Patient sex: M
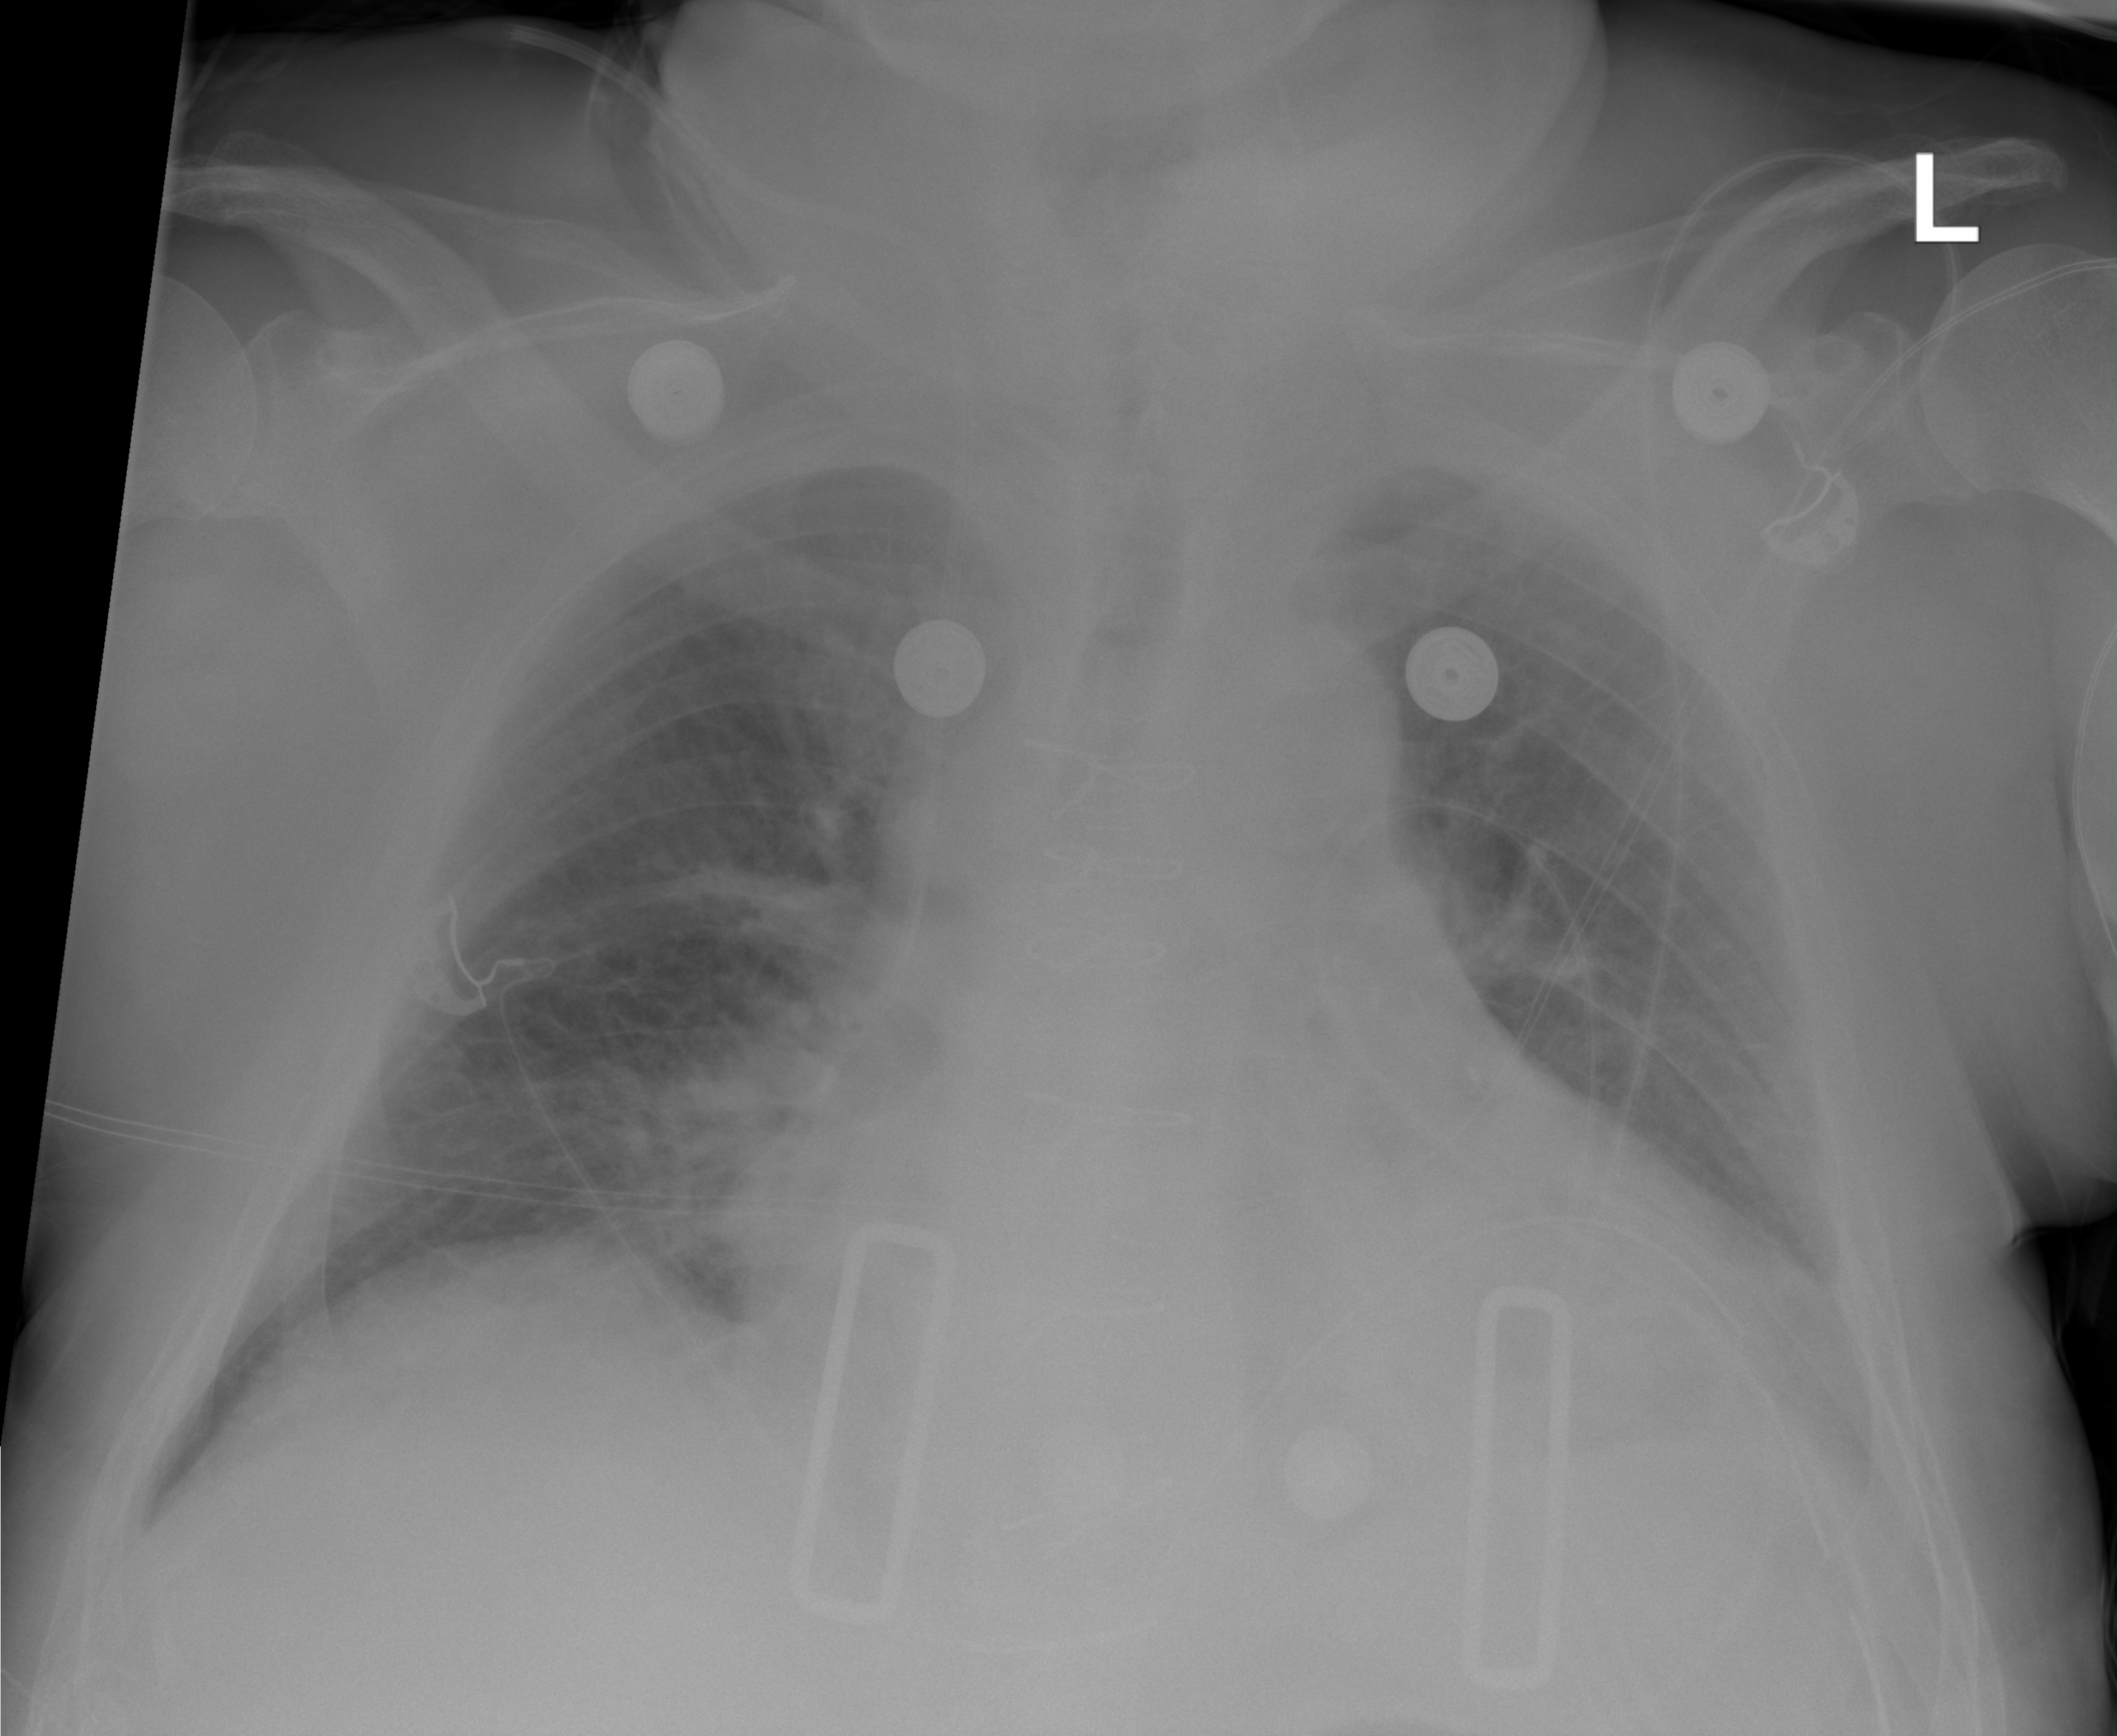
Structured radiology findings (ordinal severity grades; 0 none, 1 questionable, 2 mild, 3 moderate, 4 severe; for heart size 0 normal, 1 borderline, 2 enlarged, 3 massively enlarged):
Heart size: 2
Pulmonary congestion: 2
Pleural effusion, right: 0
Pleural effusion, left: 1
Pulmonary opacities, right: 0
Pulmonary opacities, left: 0
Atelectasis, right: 2
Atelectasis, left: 2